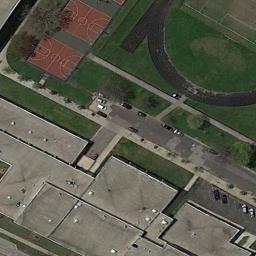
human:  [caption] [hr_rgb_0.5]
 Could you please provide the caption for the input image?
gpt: There is a basketball court on the left .

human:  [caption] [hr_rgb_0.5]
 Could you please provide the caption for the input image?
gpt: There are two basketball courts in the middle of grass next to some buildings .

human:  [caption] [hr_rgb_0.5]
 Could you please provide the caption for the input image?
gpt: There is a big lawn with basketball court near the buildings .

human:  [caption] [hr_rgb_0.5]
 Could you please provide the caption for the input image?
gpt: Two basketball courts next to a playground and some buildings beside .

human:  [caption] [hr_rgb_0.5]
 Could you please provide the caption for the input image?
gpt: The buildings are next to the basketball courts .